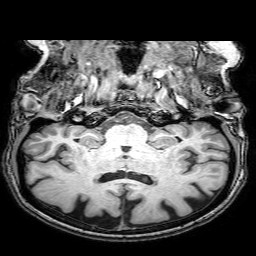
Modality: T1w
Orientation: sagittal
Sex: female
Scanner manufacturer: philips
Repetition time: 0.008238 s
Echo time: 0.00377 s